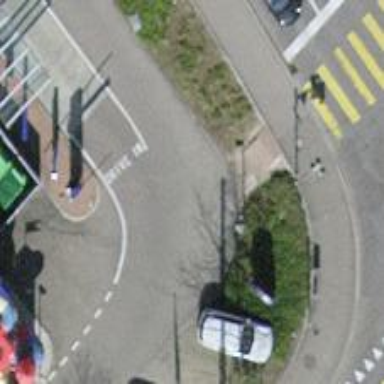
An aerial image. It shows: Road with steps.